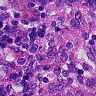
Metastatic tissue present: yes